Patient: sex M, age 38
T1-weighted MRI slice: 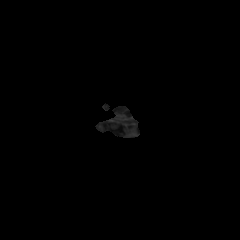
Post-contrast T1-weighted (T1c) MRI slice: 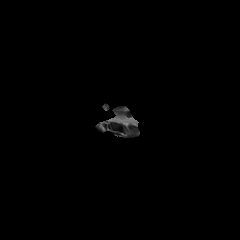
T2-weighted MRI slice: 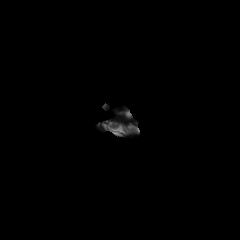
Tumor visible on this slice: no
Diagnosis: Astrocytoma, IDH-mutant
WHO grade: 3